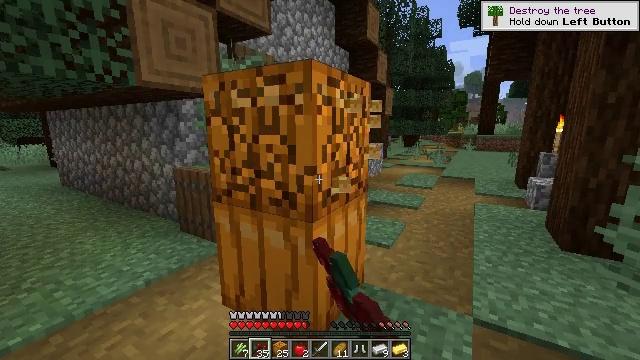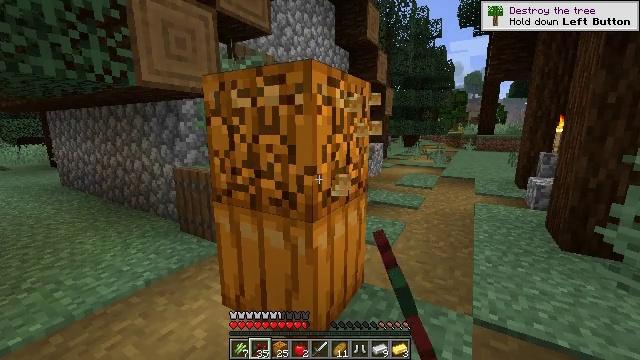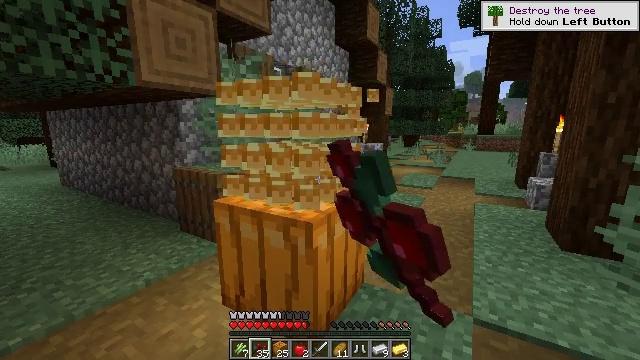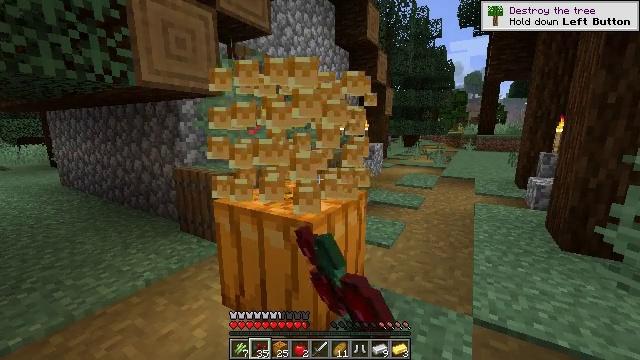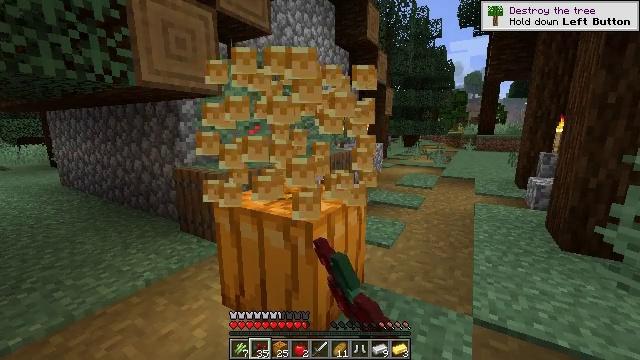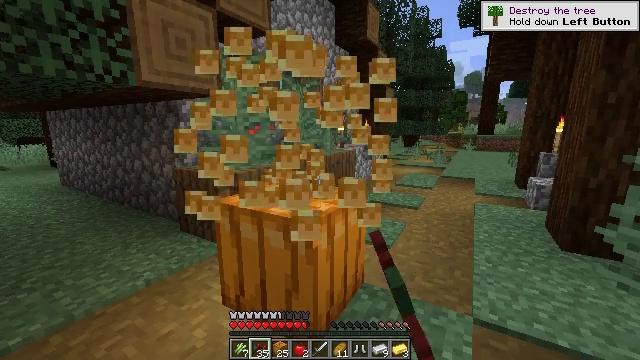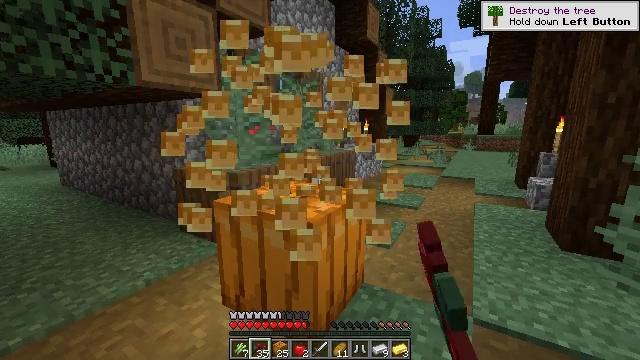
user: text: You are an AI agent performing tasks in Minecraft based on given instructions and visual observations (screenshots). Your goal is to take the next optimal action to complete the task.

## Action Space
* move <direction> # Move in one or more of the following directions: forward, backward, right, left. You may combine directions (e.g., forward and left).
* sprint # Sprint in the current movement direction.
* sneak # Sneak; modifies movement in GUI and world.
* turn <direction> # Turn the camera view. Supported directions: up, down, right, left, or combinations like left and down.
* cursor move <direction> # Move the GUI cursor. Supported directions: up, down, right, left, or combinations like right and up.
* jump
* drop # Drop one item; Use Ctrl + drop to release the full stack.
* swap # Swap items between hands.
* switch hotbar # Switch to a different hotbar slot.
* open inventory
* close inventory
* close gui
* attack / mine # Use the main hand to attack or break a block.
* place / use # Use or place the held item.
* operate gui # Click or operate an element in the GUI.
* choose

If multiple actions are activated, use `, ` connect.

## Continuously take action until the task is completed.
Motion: motion action
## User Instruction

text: Gather a jack o'lantern from the ground.
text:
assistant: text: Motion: attack / mine
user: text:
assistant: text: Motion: attack / mine
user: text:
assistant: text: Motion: attack / mine
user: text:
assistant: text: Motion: attack / mine
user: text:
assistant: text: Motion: attack / mine
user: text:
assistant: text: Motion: attack / mine
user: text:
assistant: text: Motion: attack / mine